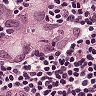
Metastatic tissue present: yes